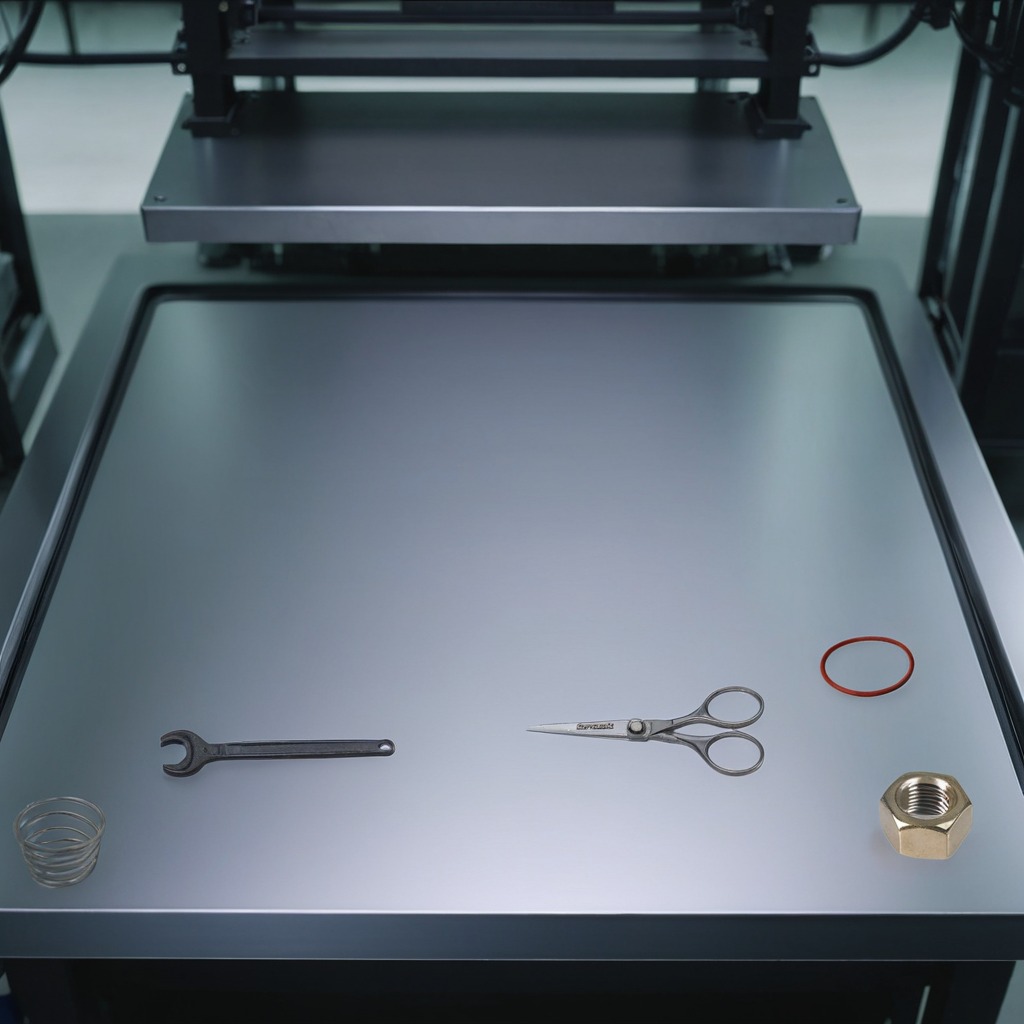
A rubber o-ring, a metal spring, a metal nut, scissors, and a wrench are lying on a metal table in a machine shop under fluorescent lights.